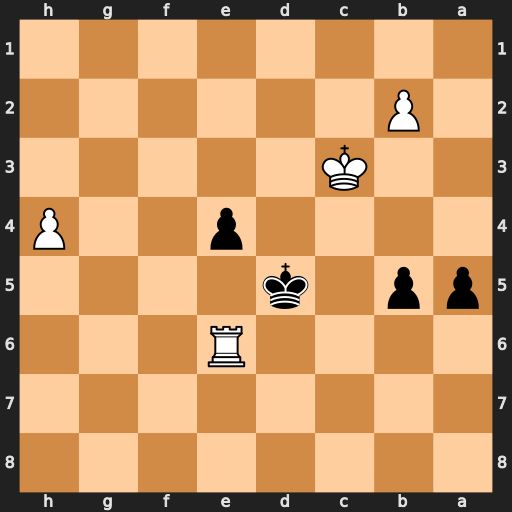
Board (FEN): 8/8/4R3/pp1k4/4p2P/2K5/1P6/8
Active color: b
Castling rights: -
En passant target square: -
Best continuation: b4+ Kb3 Kxe6